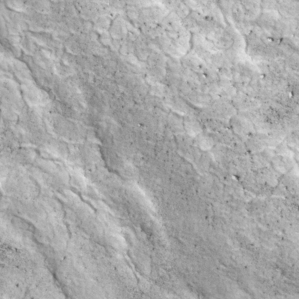
Label: non_frost